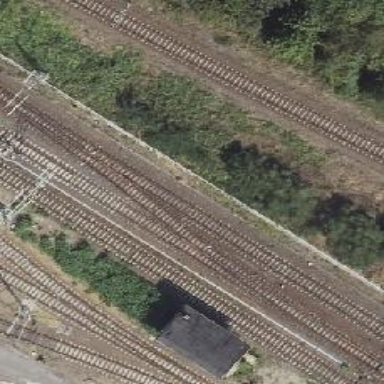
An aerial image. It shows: Railway track.